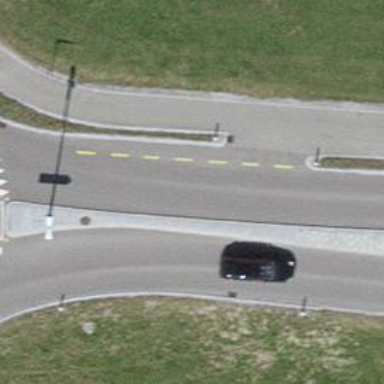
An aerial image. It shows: Cycleway.